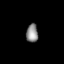
Tissue: lung
Cell type: Myeloid cells
Senescence score: 0.6748
Nuclear area (px): 214
Mean DAPI intensity: 138.136